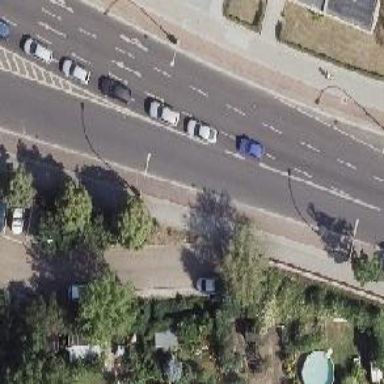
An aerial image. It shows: Secondary road with asphalt surface. The road has lane markings and both sides have sidewalks. There is cycle track alongside the road.